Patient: sex F, age 67
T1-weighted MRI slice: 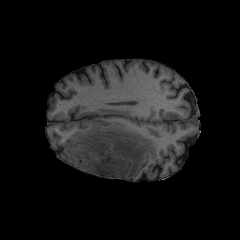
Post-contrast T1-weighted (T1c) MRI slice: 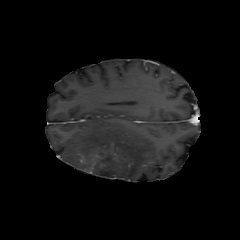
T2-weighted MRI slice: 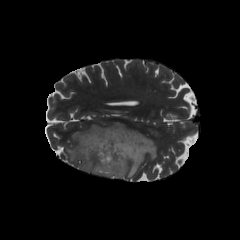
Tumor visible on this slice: yes
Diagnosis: Astrocytoma, IDH-mutant
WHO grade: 4